Question: I have a dataframe like this:
'''
Name Range N
0 Name1 0.11 0.900000 <- # Beginning of Name1
1 Name1 0.20 0.000000
2 Name1 0.30 0.000000
3 Name2 0.40 0.300000 <- # Beginning of Name2
4 Name2 0.50 0.000000
5 Name3 0.60 0.500000 <- # Beginning of Name3
5 Name3 0.70 0.000000
6 Name3 0.80 0.000000
'''
I want to change the values of 'N'.
Basically, I have a initial value for N for each name (which for names 'name1', 'name2' and 'name3' are '0.90000', '0.300000' and '0.500000' respectively), and I want, for each name, change the values of N's according to a function that depends on the N of the previous row.
My formula is as follows:

meaning the N on the 'i'th row is 2 times N of the previous row plus the Range of current row.
How can I do that using pandas? I have 1 Million rows so Iterating doesn't seem like a good idea. Any help is appreciated!
I though of using 'apply' function but it does not seem to work
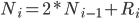
Answer: '''
def fill_this(d):
n = d.N.values
r = d.Range.values
a = np.append(n[0], r[1:])
m = a.size
k = np.arange(m)
t = np.tri(m)
v = np.power(2, (k[:, None] - k) * t) * t
return pd.Series((v * a).sum(1), d.index)
df.assign(N2=df.groupby('Name', group_keys=False).apply(fill_this))
Name Range N N2
0 Name1 0.11 0.9 0.9
1 Name1 0.20 0.0 2.0 # <-- 2 * 0.9 + .2
2 Name1 0.30 0.0 4.3 # <-- 2 * 2.0 + .3
3 Name2 0.40 0.3 0.3
4 Name2 0.50 0.0 1.1 # <-- 2 * 0.3 + .5
5 Name3 0.60 0.5 0.5
5 Name3 0.70 0.0 1.7 # <-- 2 * 0.5 + .7
6 Name3 0.80 0.0 4.2 # <-- 2 * 1.7 + .8
'''
---
Assuming the first value is 'N0'
'''
N1 = 2 * N0 + R1
N2 = 2 * (2 * N0 + R1) + R2
N3 = 2 * (2 * (2 * N0 + R1) + R2) + R3
'''
Or, written another way
'''
N1 = 2 ** 1 * N0 + 2 ** 0 * R1 + 0 * R2
N2 = 2 ** 2 * N0 + 2 ** 1 * R1 + 2 ** 0 * R2
N3 = 2 ** 3 * N0 + 2 ** 2 * R1 + 2 ** 1 * R2
'''
I can see the pattern of powers of 2
'''
1 0 0
2 1 0
3 2 1
'''
I just need to line up my powers of 2, zero out the upper triangle, multiply by the correct array, and sum across rows.